Interaction volume radius: 10 \u00c5
Interaction volume height: 10 \u00c5
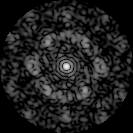
Disorder parameter: 0.6449